Field crop: maize
Growth stage: 1
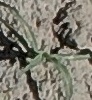
Species: sorghum